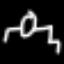
Label: frog